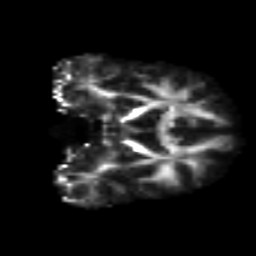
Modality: FA
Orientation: coronal
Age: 25
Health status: ill
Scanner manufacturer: philips
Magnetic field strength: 3 T
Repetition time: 9 s
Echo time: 0.127 s